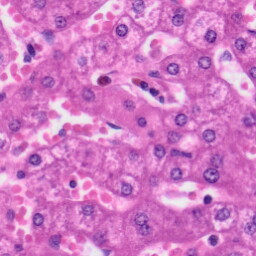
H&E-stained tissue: Liver